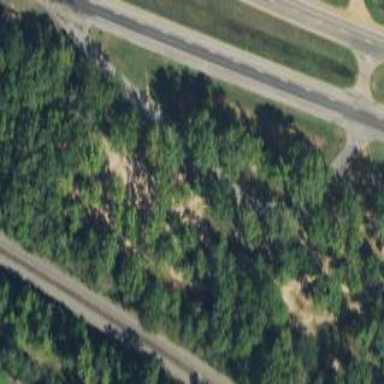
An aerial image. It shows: Rest area along the road.